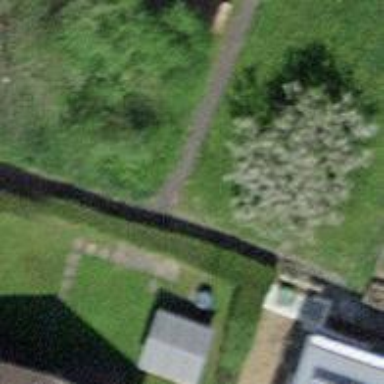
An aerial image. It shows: Path.